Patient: sex M, age 74
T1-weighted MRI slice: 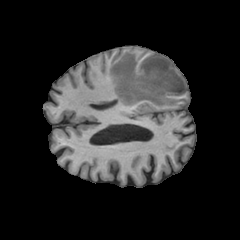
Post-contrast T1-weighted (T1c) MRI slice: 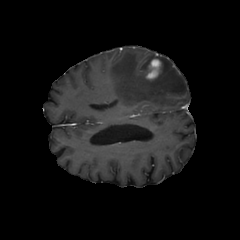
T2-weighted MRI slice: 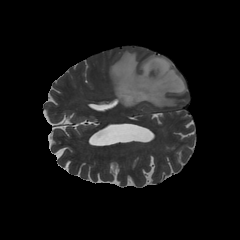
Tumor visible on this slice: yes
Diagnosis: Glioblastoma, IDH-wildtype
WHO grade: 4